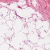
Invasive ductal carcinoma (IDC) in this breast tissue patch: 0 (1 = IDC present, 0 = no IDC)